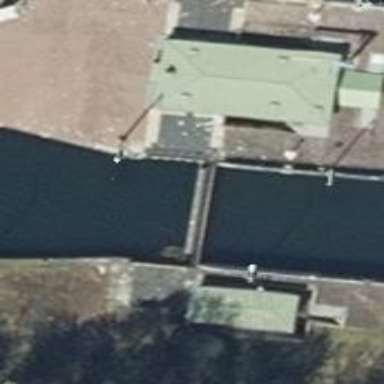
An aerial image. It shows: Canal with lock obstacle.